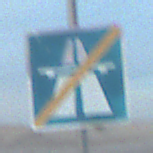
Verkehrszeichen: EndeAutbahn
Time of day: SunriseSunset
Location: Outdoor (Beach)
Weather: PartlyCloudy
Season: NotSpecified
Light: Natural